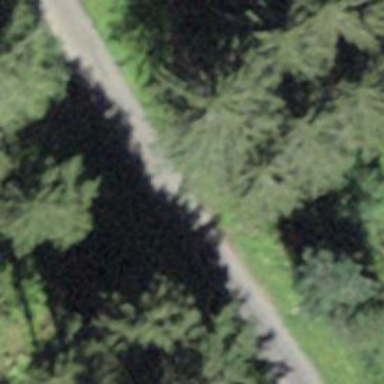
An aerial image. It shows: Unclassified road.